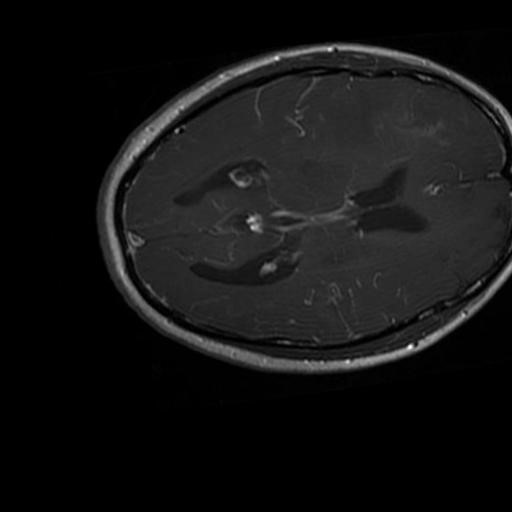
Label: brain_glioma